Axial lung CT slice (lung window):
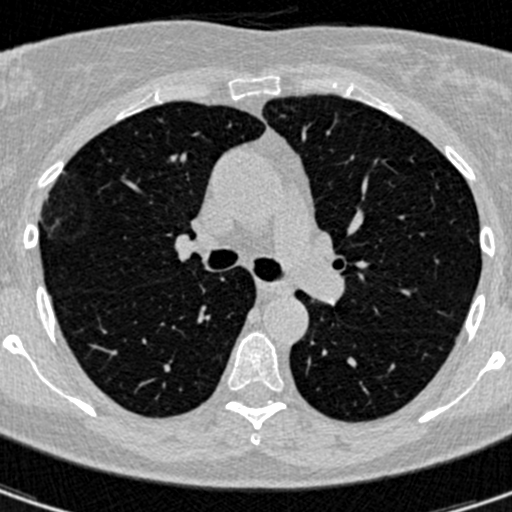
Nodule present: no